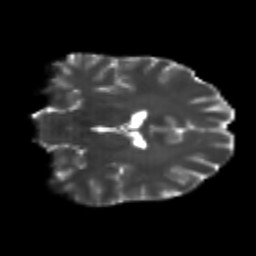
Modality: T2w
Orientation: coronal
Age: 24
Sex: male
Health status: healthy
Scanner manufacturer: philips
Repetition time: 7.385 s
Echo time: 0.08599 s